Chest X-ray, AP view. Patient: 40 years old, sex F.
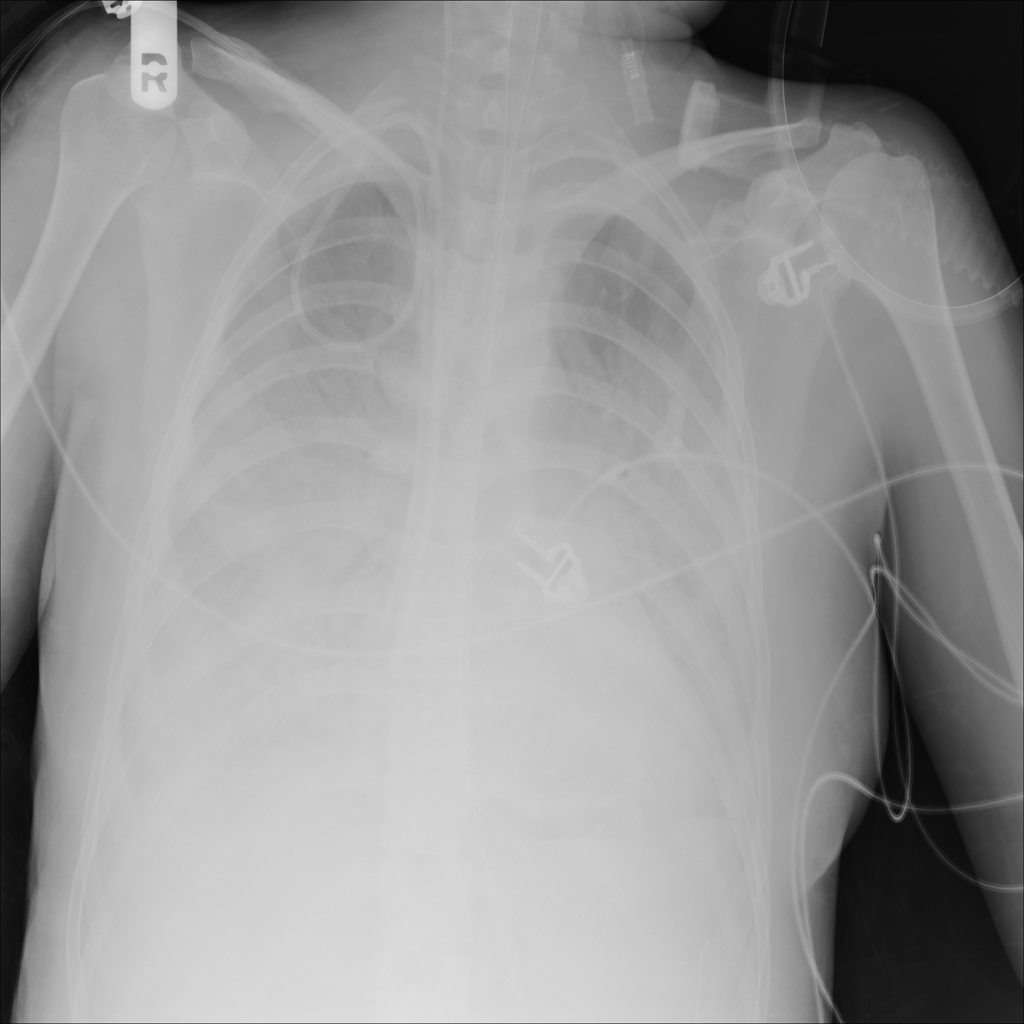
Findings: Edema, Effusion, Infiltration, Pneumonia